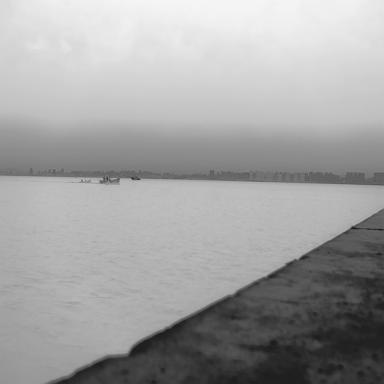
There are three bulk_carriers in the infrared image.